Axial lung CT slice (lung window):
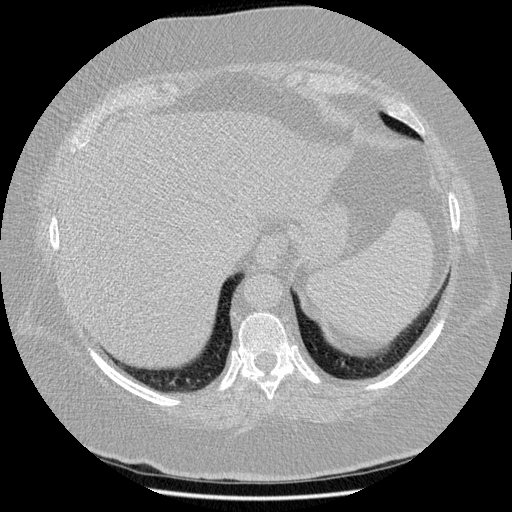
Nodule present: no